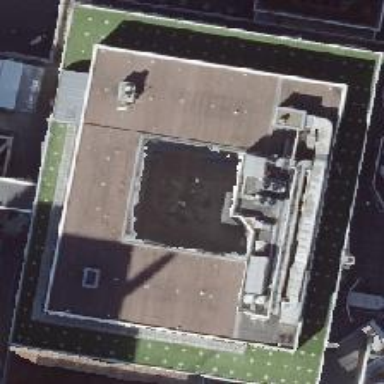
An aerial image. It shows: Part of building.